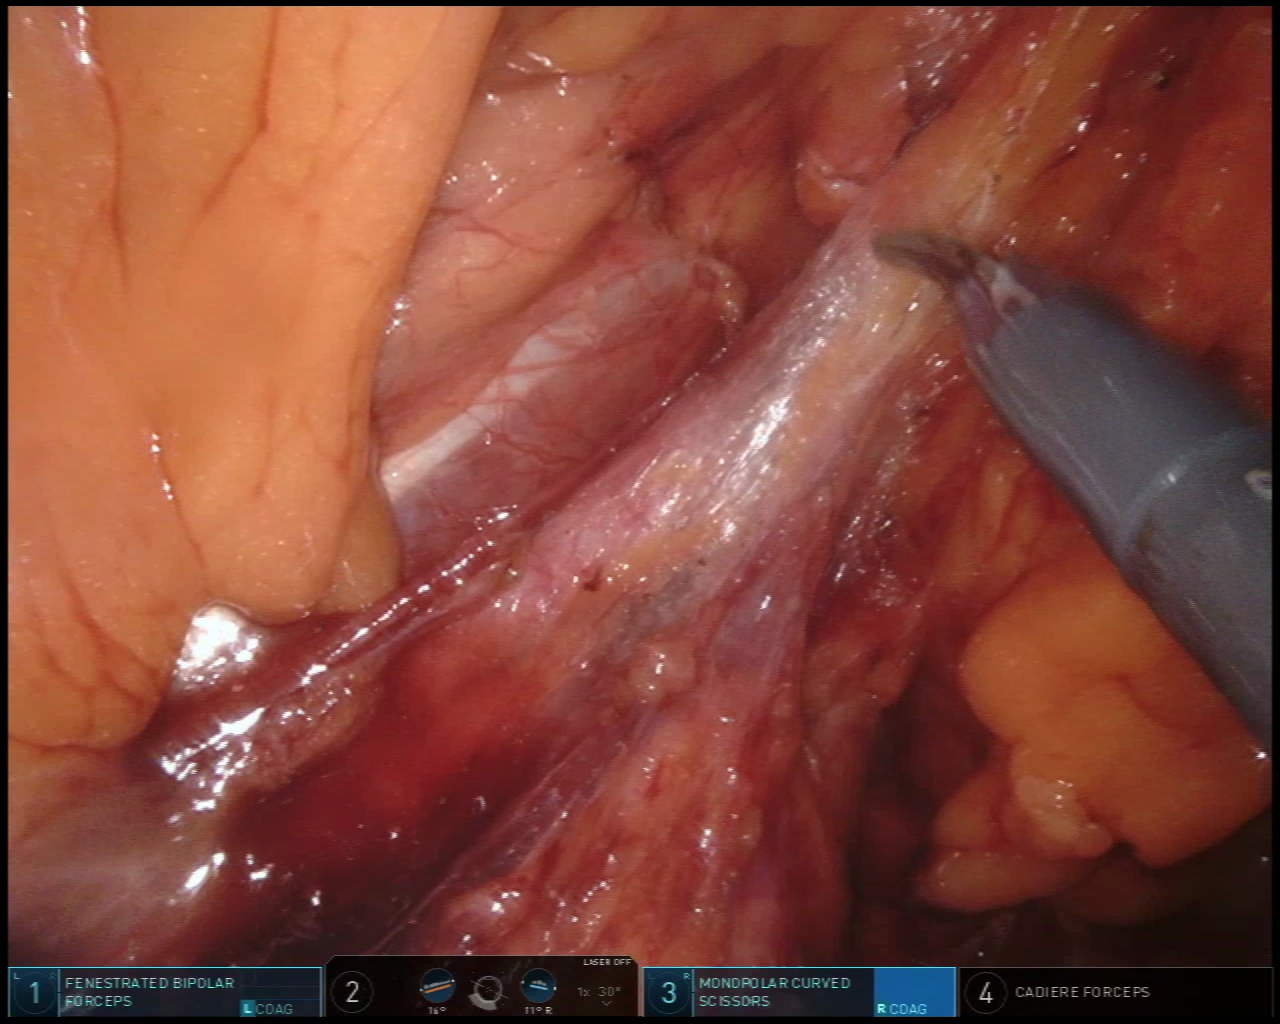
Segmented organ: ureter
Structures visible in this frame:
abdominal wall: no
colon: no
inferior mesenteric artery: no
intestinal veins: no
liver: no
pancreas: no
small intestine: no
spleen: no
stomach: no
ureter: yes
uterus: no
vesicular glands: no